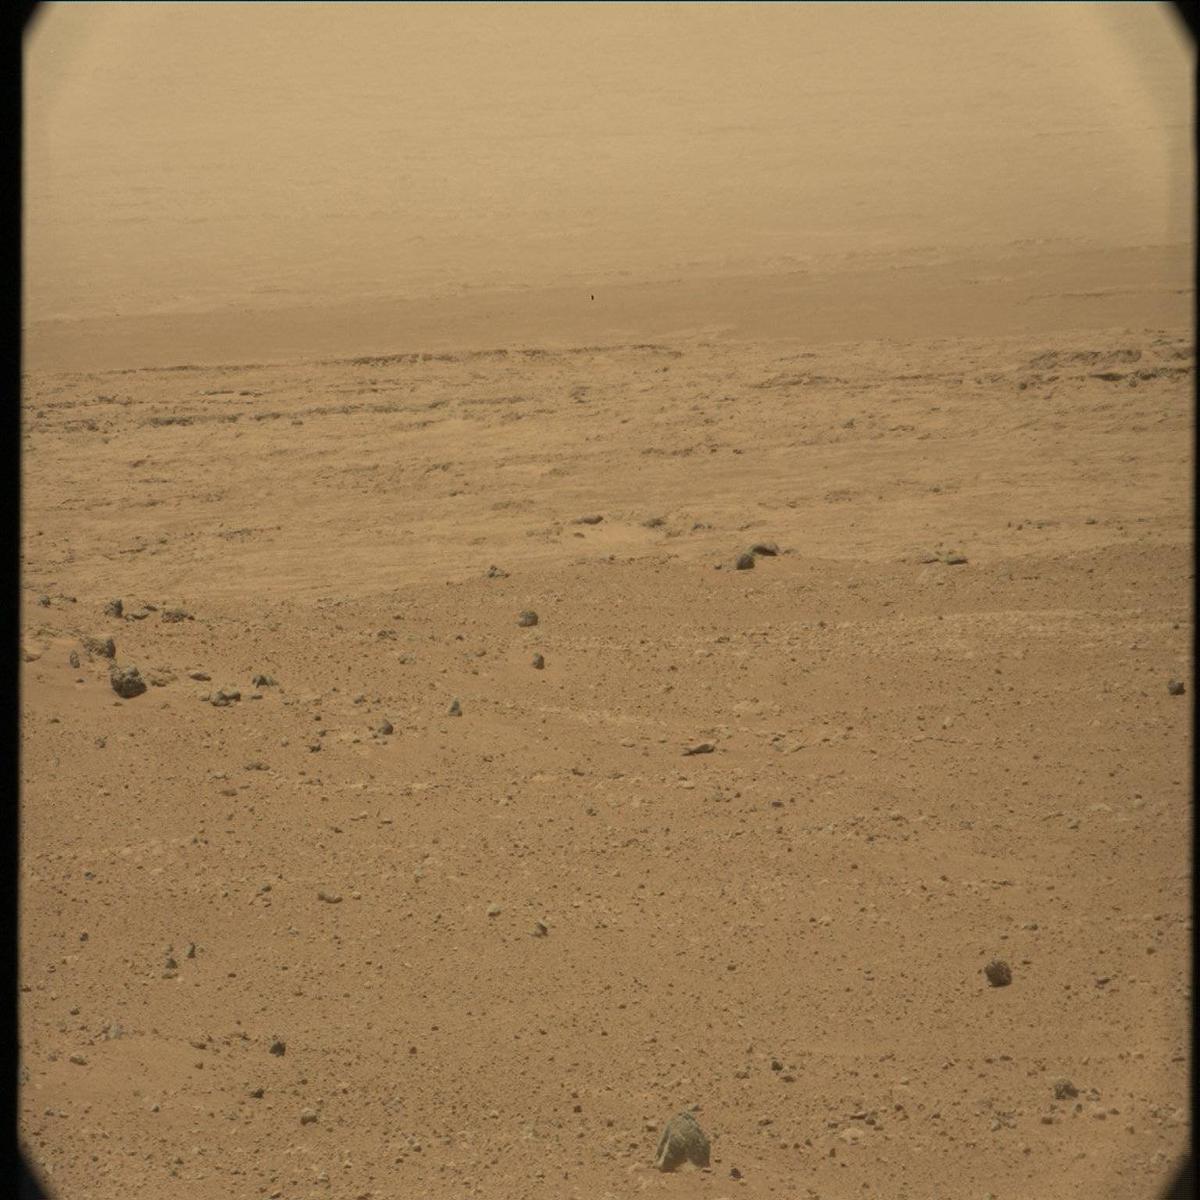
Terrain classes present: Bedrock, Ridge, Rock, Sand / Soil